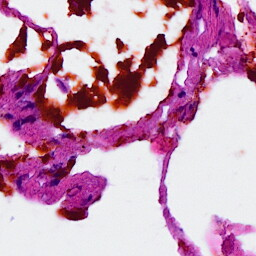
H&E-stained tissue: Breast